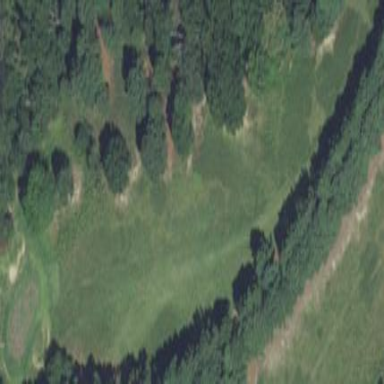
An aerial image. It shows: Golf fairway surrounded by grass.